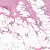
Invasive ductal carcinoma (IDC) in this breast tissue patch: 0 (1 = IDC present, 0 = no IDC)